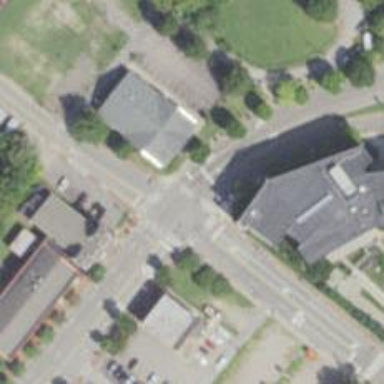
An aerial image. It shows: Asphalt footway with uncontrolled crossing.